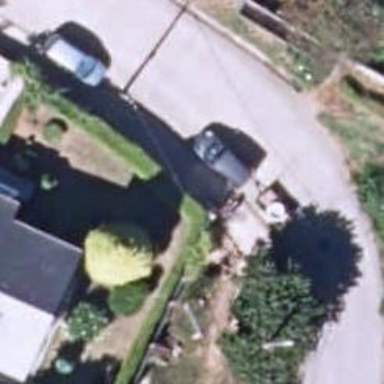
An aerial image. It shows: Fence.